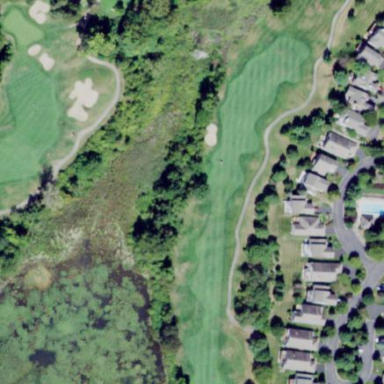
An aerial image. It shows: Area of rough grass used for golf.